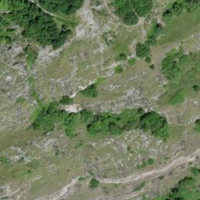
EUNIS habitat code: 50
Species observed at this site:
Pontia edusa
Corvus corone
Opuntia humifusa
Iris germanica
Sedum album
Sympetrum fonscolombii
Hipparchia statilinus